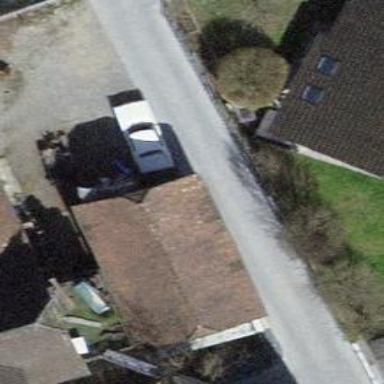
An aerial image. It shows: Garage with tiled roof.